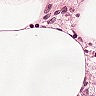
Metastatic tissue present: no